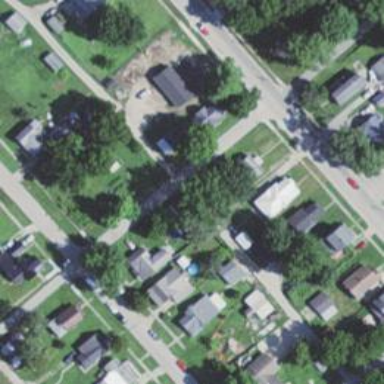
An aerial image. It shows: Alley classified as service road.